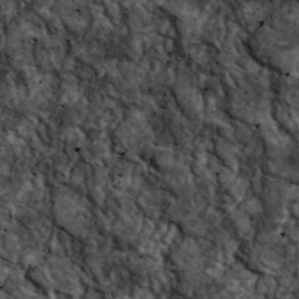
Label: non_frost